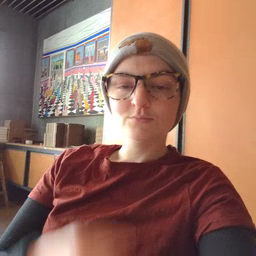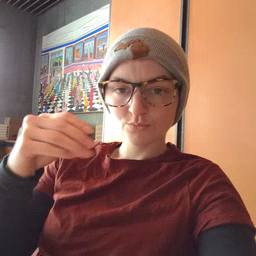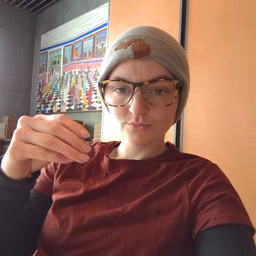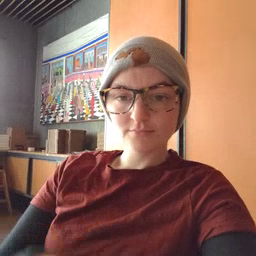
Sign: store